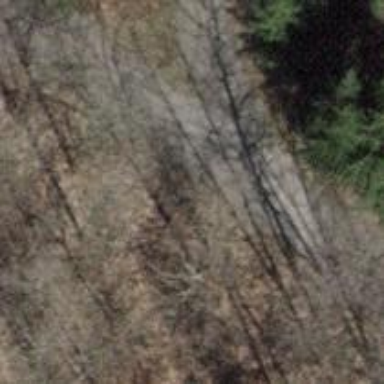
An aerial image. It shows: Gravel track with grade 2 tracktype.